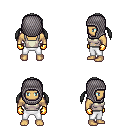
a pixel art fantasy rpg character, male body template, human, tanned skin, white pirate shirt, white pants, white twin-tailed hairstyle, chain hood, gold gloves, four views (front, back, left, right), 2x2 character sprite sheet, small pixel art, hard edges, no anti-aliasing